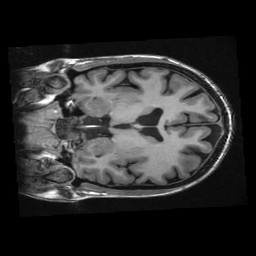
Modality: T1w
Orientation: coronal
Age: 33
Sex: female
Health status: healthy
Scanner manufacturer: ge
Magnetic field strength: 3 T
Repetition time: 0.008252 s
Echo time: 0.003096 s